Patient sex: M
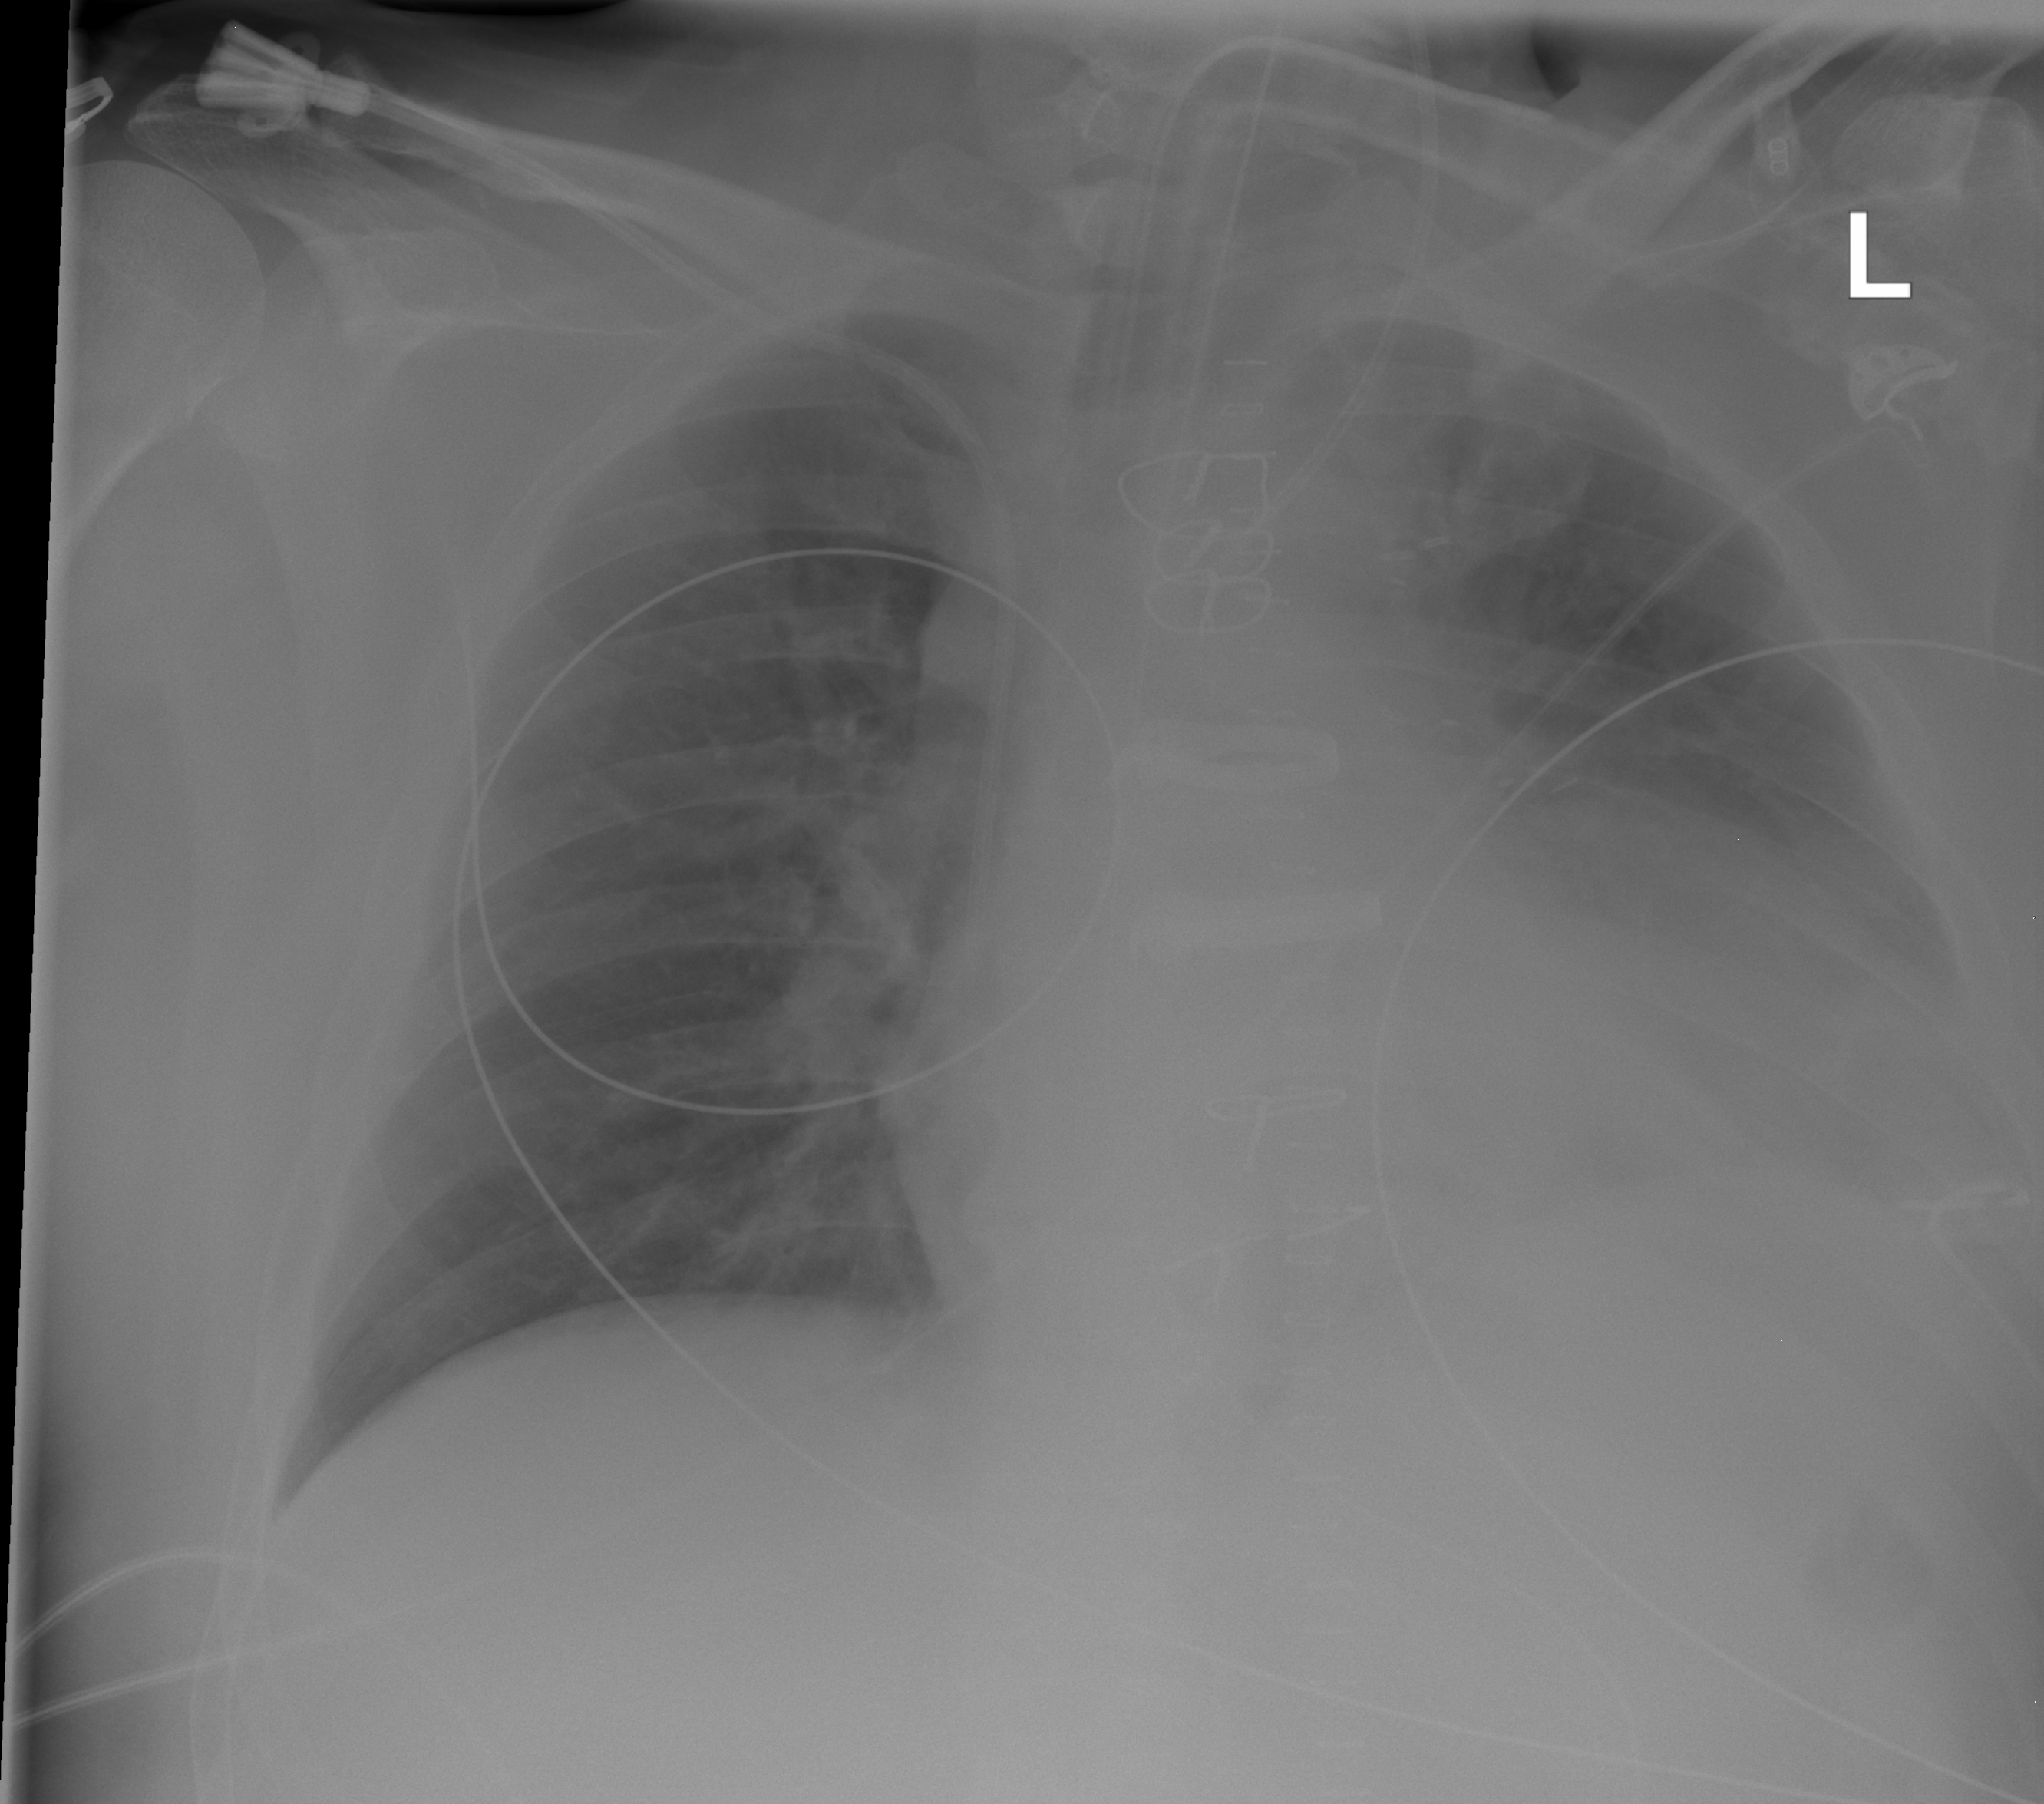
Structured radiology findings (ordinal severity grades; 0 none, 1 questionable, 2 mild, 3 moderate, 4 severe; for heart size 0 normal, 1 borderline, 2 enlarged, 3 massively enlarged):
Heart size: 2
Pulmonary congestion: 0
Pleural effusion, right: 0
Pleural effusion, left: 2
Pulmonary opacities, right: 0
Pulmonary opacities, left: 0
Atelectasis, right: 0
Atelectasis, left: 2